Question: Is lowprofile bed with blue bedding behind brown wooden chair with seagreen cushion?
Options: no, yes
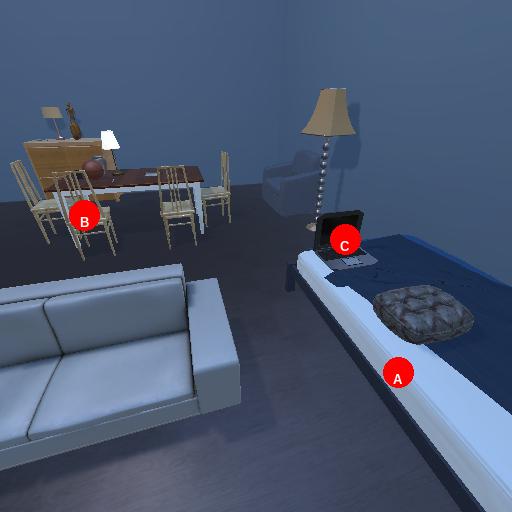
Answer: no